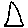
Label: triangle